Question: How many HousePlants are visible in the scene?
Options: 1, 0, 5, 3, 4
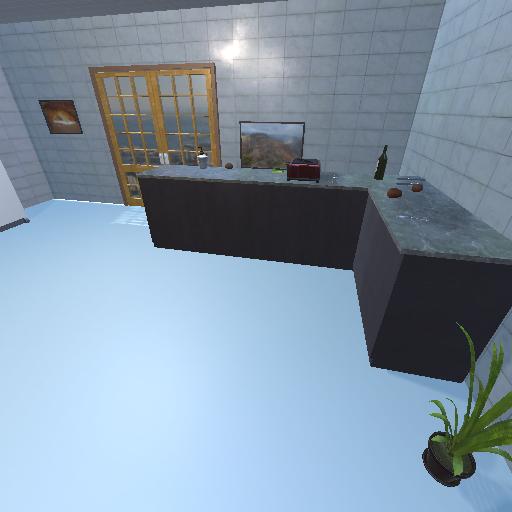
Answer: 1